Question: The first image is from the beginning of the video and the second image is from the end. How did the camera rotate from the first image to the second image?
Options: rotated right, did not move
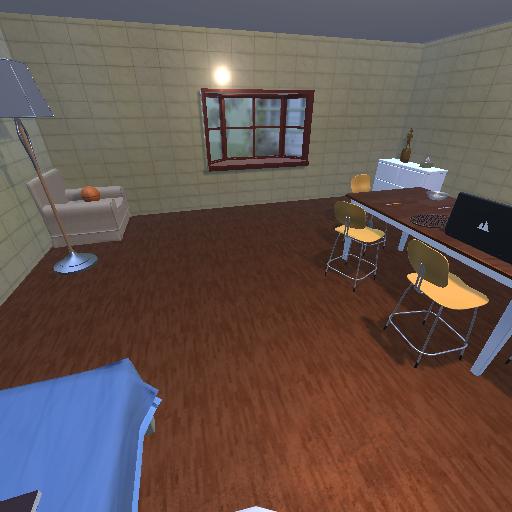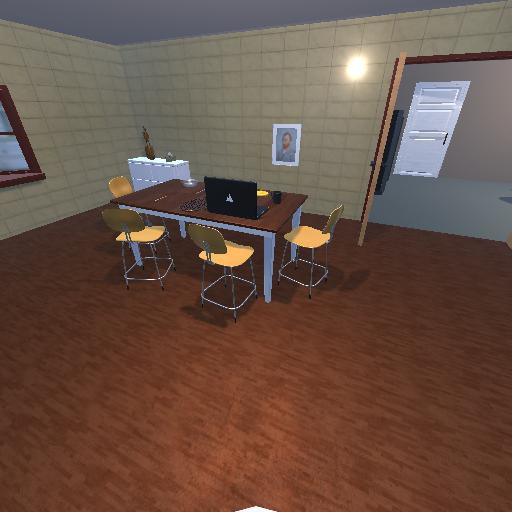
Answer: rotated right